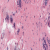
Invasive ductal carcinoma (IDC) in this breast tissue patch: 1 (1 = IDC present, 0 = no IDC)